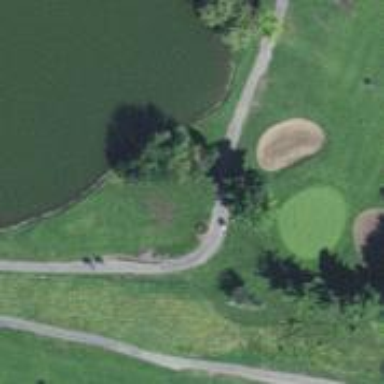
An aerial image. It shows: Service road designated as golf cart path.